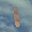
Label: 1